Interaction volume radius: 5 \u00c5
Interaction volume height: 15 \u00c5
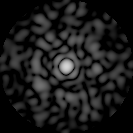
Disorder parameter: 0.8175